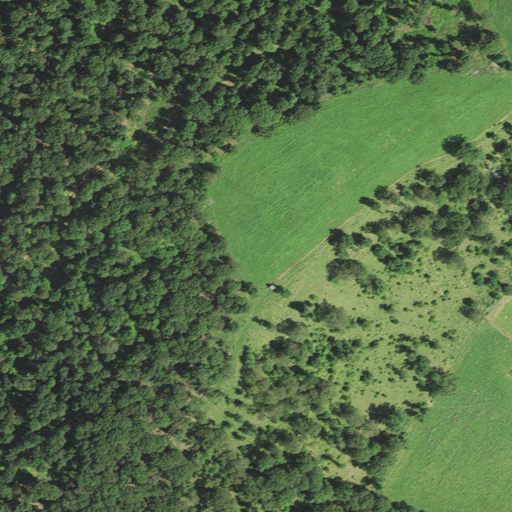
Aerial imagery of ridge(s) in West Virginia named Hunting Ridge containing deciduous forest and pasture